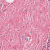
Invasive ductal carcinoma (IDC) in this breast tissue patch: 0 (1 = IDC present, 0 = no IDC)